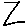
Label: zigzag